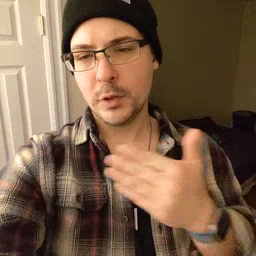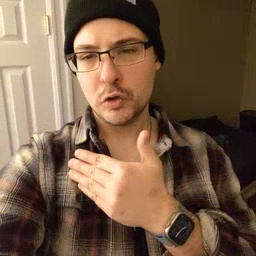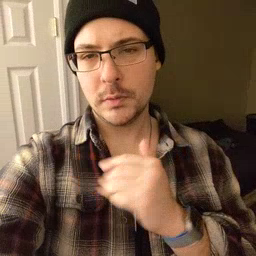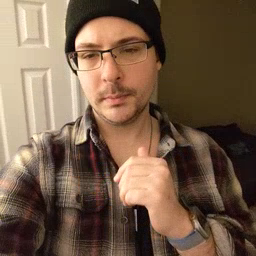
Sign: fish